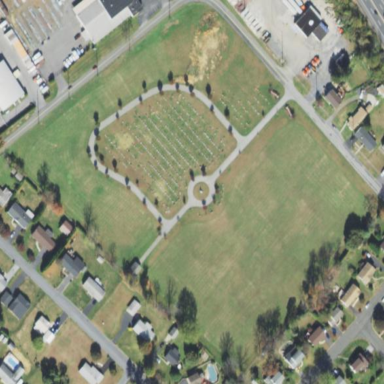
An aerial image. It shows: Graveyard used as cemetery.